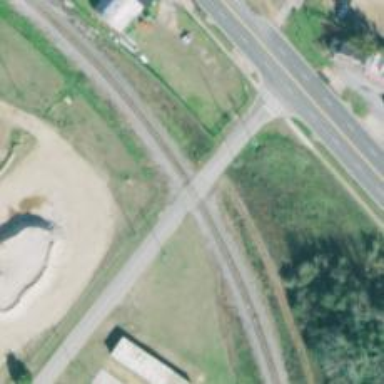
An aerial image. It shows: Railway level crossing.